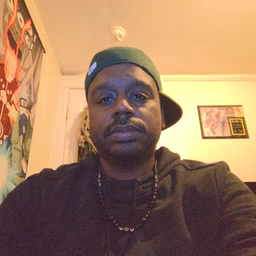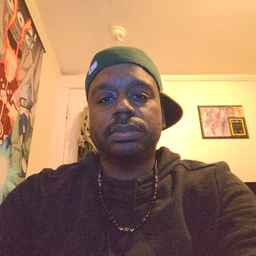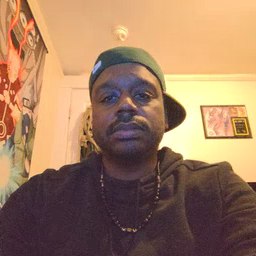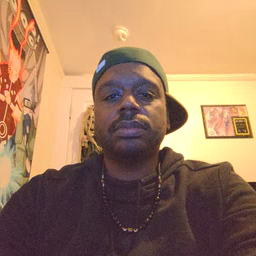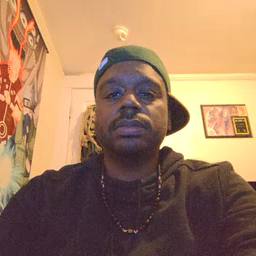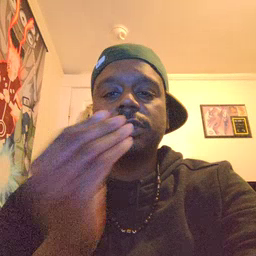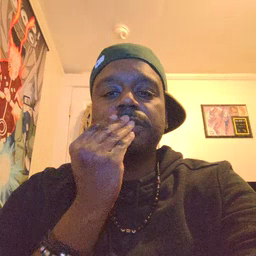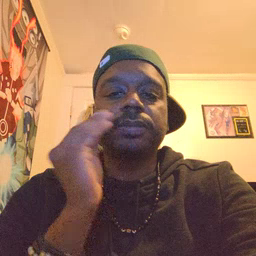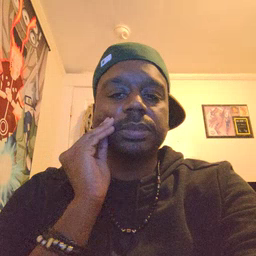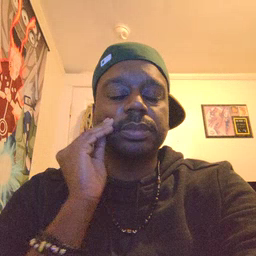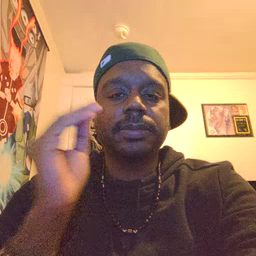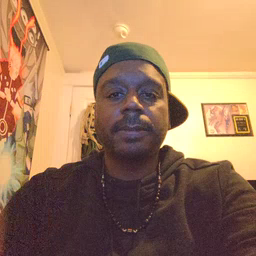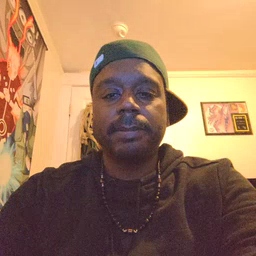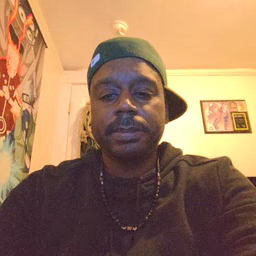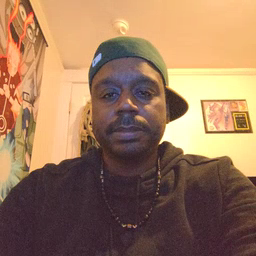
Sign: kiss